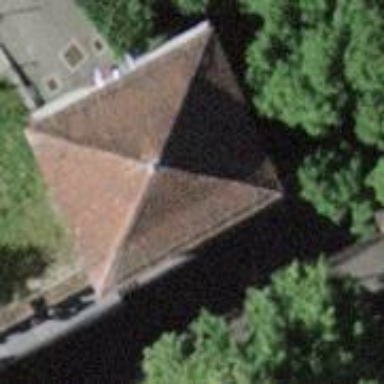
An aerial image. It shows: Defensive tower within building passage tunnel. This tower serves as viewpoint and is part of city wall.